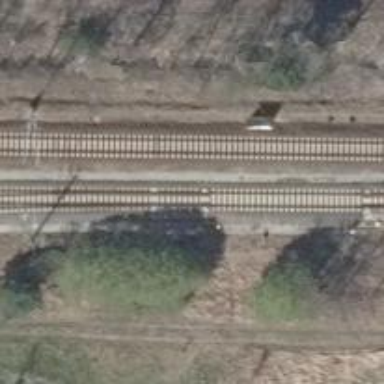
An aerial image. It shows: Railway switch.